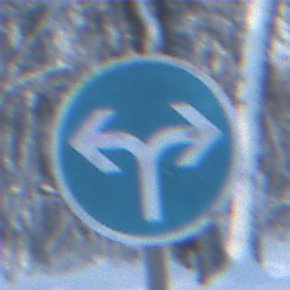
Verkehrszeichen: VorgeschriebeneFahrtrichtungRechtsOderLinks
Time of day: MorningAfternoon
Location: Outdoor (Nature)
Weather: Clear
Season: Winter
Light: Natural